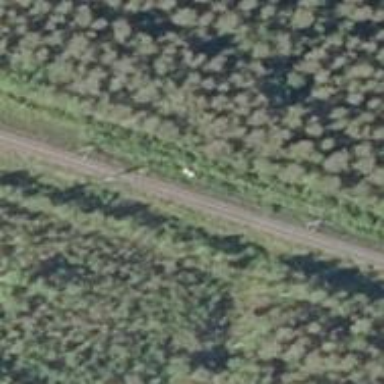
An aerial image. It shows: Railway track with continuous electrified contact lines.